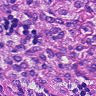
Metastatic tissue present: no